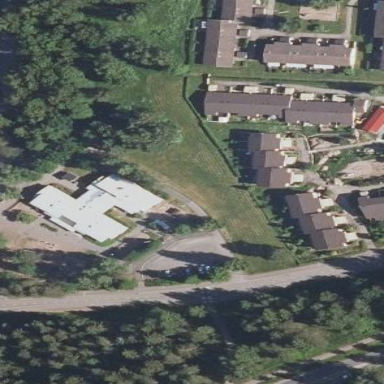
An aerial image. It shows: Kindergarten.